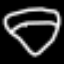
Label: diamond